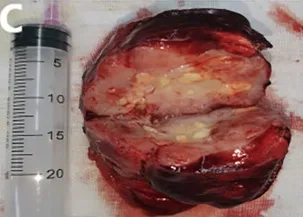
(B-D) The completely removed mediastinal tumor after surgery and the internal conditions after tumor incision.
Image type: medical_photograph (other_medical_photograph)